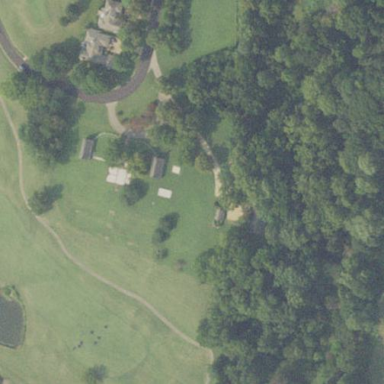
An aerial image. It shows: Rough area on grassy golf course.